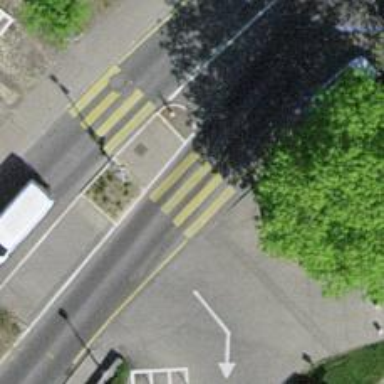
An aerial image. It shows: Marked crossing with zebra stripes on the road.